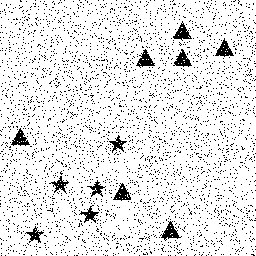
Squares: 0
Triangles: 7
Stars: 5
Total shapes: 12